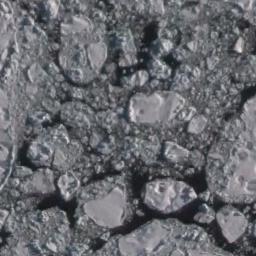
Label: sea_ice